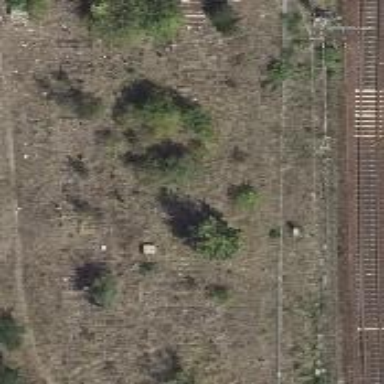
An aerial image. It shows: Abandoned railway with historical significance.